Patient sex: M
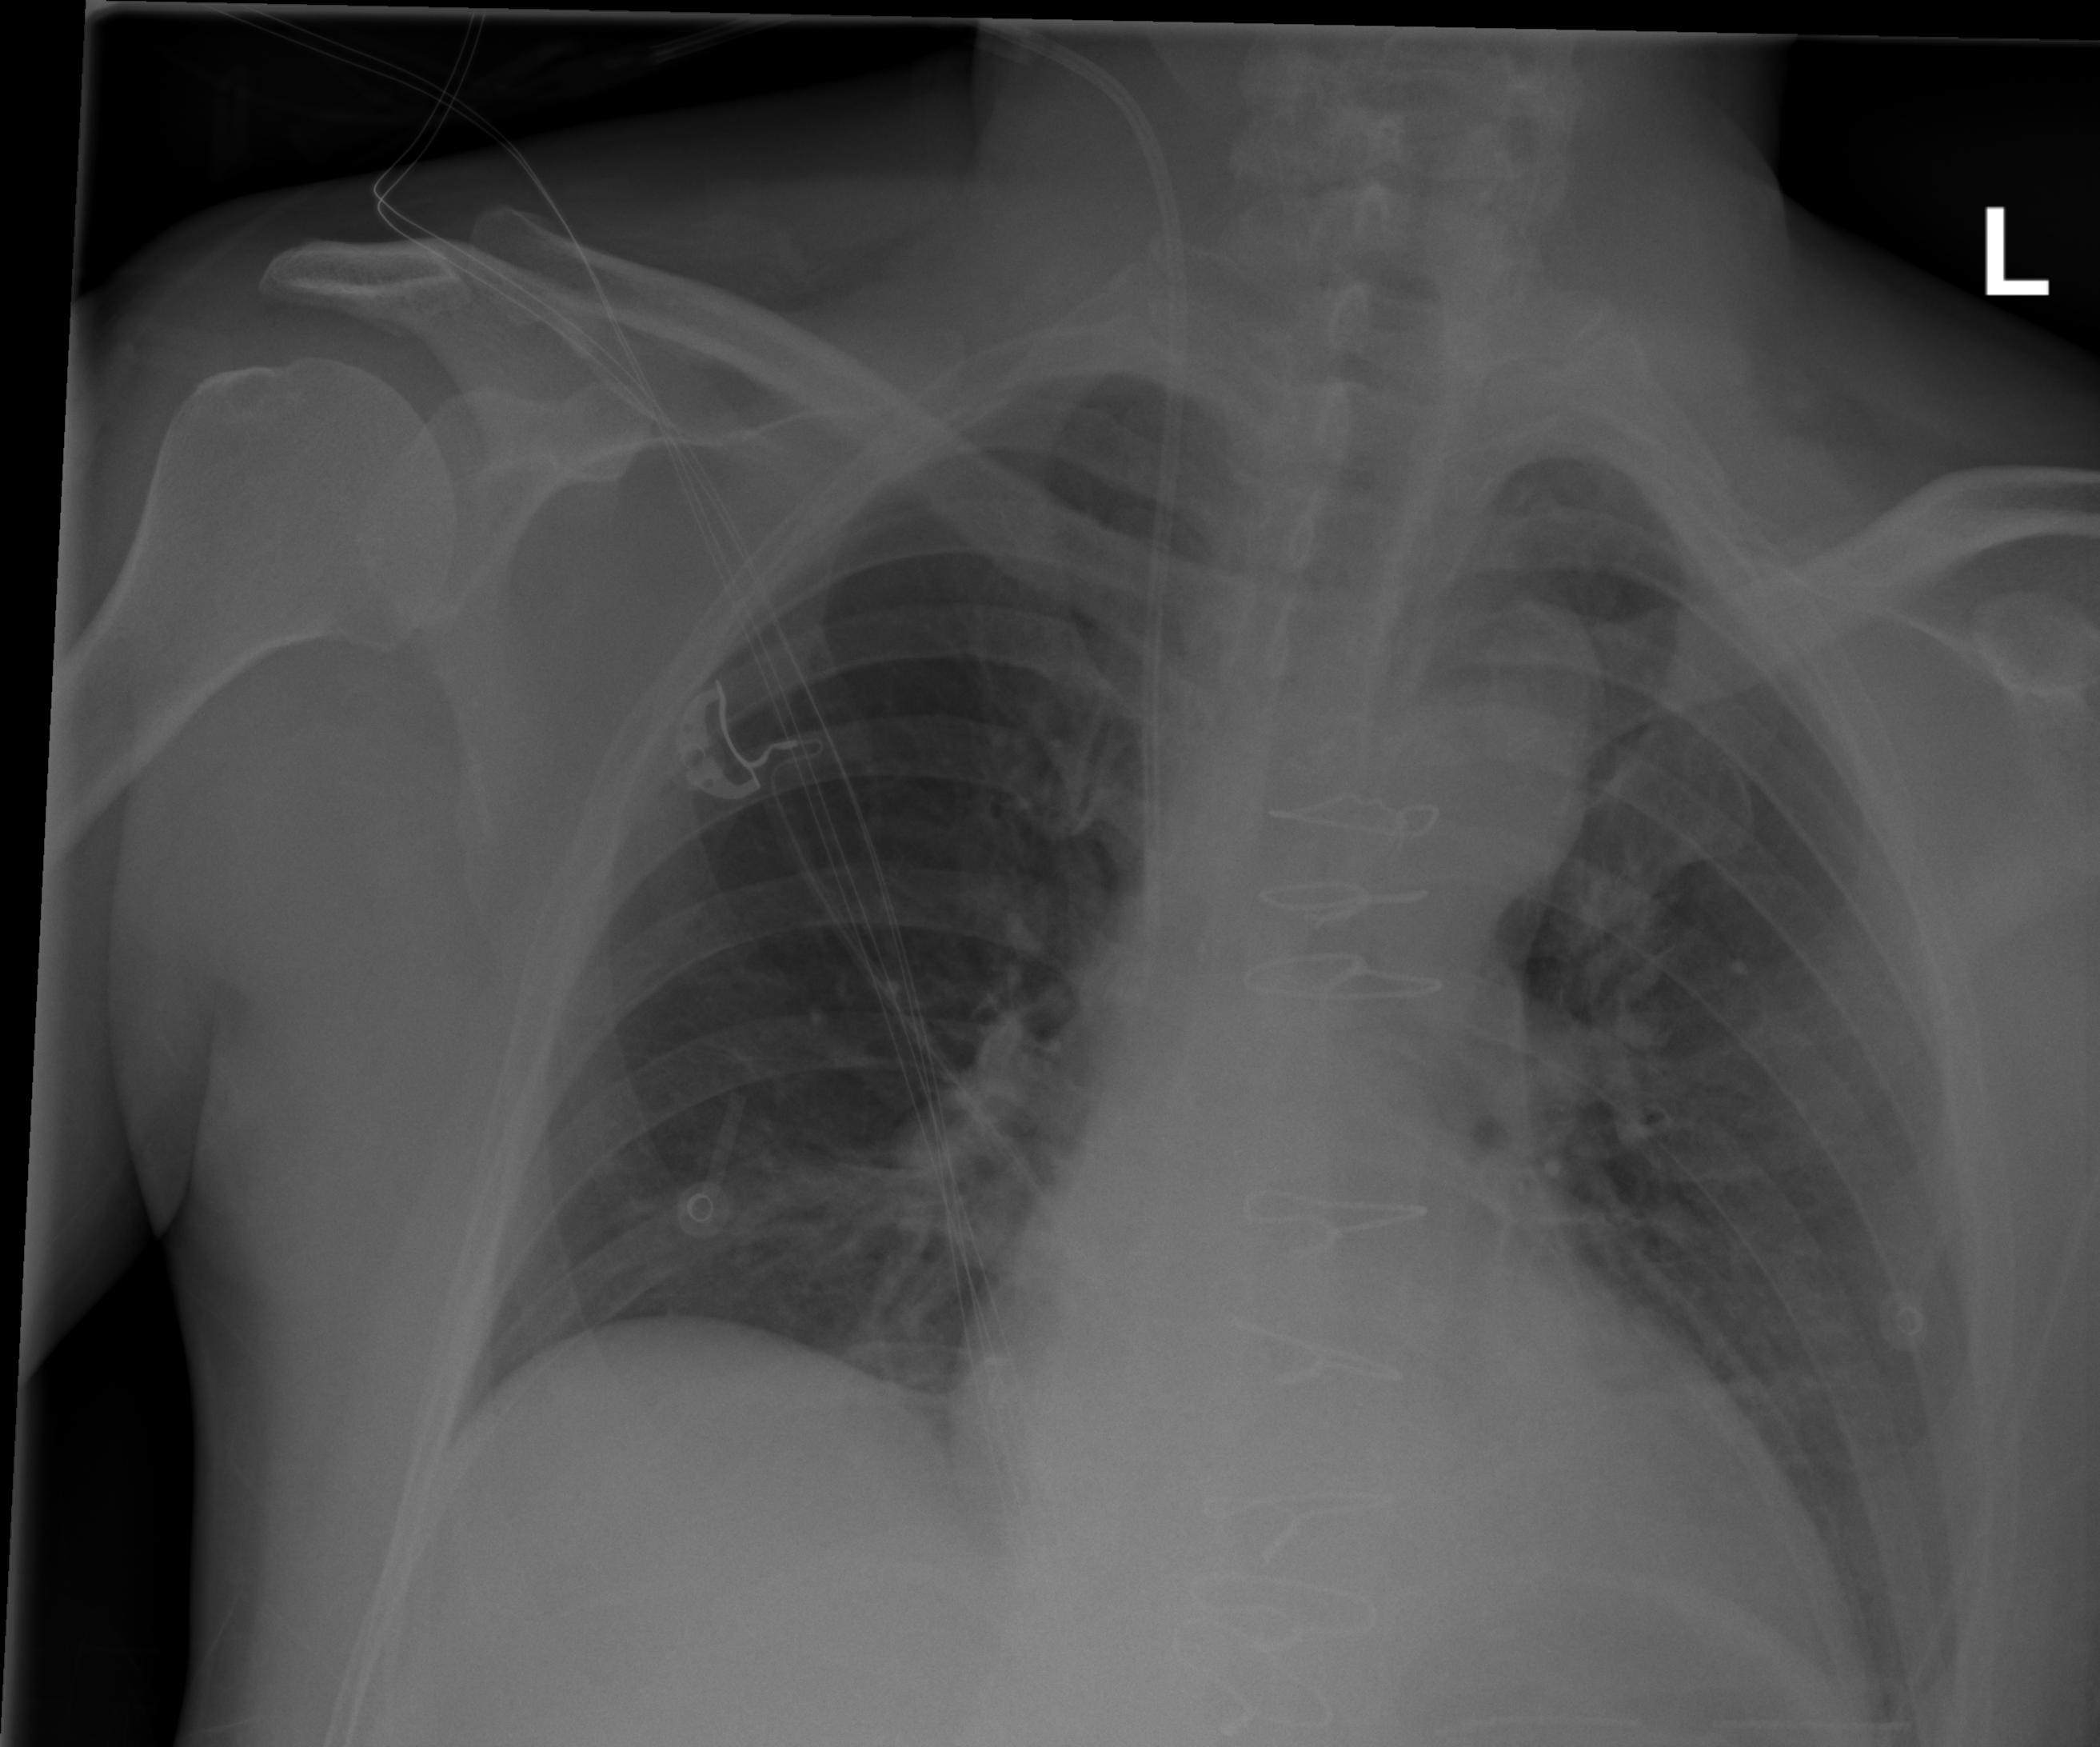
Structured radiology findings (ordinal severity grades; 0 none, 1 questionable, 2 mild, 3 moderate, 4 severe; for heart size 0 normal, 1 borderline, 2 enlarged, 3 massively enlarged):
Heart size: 1
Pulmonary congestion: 2
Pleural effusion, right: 0
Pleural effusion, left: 0
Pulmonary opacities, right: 2
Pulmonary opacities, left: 2
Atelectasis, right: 2
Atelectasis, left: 2